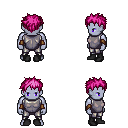
a pixel art fantasy rpg character, male body template, dark elf, purple skin, steel chest armor, metal pants, pink bedhead hairstyle, leather bracers, black shoes, four views (front, back, left, right), 2x2 character sprite sheet, small pixel art, hard edges, no anti-aliasing